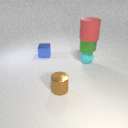
small brown metal cylinder in front of small cyan rubber sphere